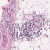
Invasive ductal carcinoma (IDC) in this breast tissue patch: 0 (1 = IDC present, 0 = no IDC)